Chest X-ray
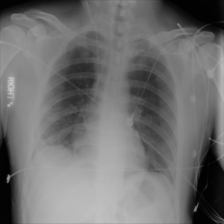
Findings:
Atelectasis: positive
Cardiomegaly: negative
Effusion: negative
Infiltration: positive
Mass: negative
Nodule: negative
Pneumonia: negative
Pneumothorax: negative
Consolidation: negative
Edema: negative
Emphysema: negative
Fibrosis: negative
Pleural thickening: negative
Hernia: negative